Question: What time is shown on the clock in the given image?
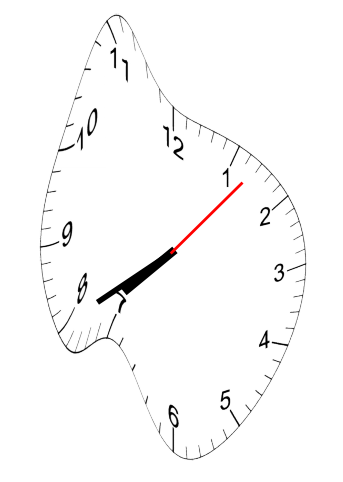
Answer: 07:40:07